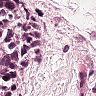
Metastatic tissue present: yes